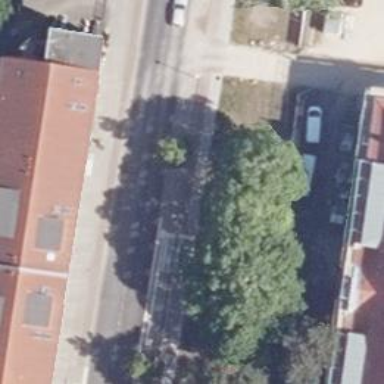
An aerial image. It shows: Platform for public transport with shelter.